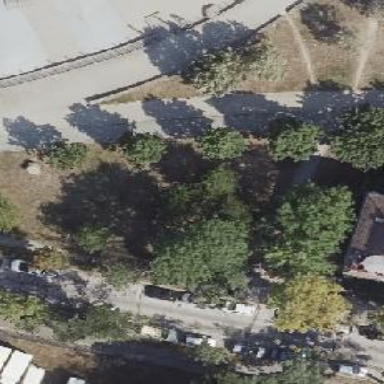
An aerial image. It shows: Deciduous broadleaved tree in park.